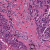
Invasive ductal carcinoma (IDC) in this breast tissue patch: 0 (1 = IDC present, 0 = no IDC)